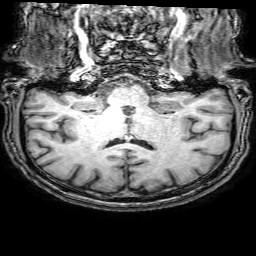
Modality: T1w
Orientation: sagittal
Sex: male
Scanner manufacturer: philips
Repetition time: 0.008101 s
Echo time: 0.00371 s